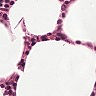
Metastatic tissue present: no